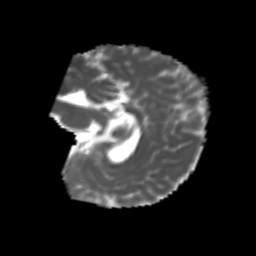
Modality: MD
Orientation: sagittal
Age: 6
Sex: male
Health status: healthy